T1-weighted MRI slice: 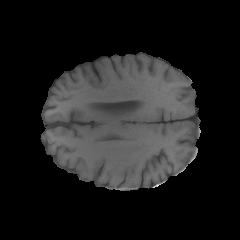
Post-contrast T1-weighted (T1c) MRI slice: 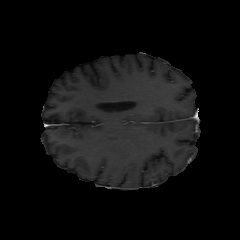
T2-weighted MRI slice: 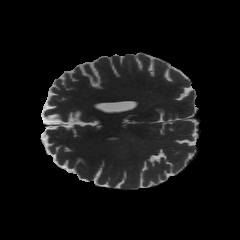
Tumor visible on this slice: no